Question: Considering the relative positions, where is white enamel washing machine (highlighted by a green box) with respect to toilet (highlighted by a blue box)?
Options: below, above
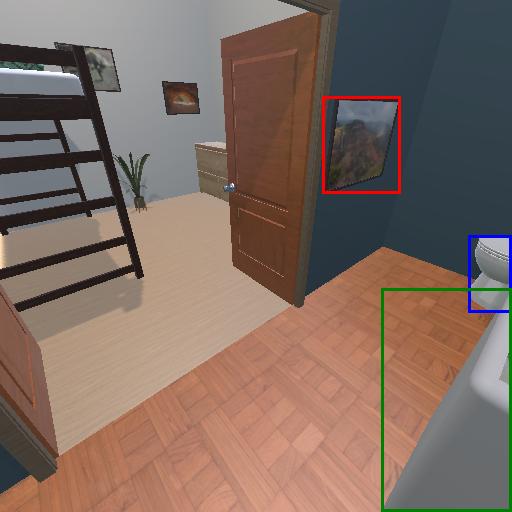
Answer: below